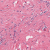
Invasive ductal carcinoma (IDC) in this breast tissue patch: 0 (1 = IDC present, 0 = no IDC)